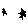
Label: star